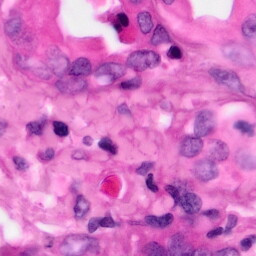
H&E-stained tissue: Pancreatic